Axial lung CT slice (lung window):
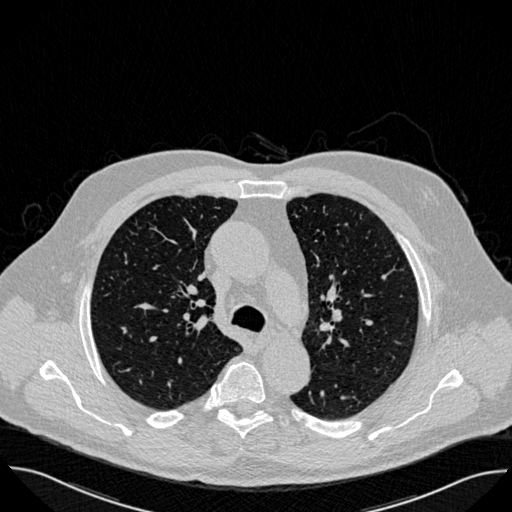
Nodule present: no